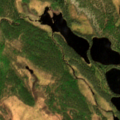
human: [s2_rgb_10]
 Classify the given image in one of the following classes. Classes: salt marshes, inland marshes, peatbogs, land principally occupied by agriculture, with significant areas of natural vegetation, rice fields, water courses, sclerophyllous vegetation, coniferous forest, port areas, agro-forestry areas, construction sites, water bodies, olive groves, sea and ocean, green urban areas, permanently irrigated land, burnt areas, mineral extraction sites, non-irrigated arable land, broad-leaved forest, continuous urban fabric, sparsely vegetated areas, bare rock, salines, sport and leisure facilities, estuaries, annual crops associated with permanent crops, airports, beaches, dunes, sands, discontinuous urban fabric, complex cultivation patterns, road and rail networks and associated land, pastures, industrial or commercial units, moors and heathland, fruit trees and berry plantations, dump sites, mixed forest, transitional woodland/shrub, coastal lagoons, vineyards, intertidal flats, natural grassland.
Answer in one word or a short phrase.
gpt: coniferous forest, transitional woodland/shrub, peatbogs, water bodies